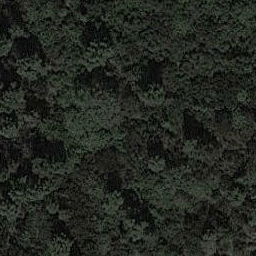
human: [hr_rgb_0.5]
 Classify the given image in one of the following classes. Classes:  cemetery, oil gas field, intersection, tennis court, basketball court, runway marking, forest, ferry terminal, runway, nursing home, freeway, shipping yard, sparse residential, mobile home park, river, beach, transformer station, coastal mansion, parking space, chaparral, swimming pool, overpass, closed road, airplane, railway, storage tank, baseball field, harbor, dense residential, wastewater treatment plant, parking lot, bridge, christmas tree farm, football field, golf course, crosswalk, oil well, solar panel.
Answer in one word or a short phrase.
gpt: forest